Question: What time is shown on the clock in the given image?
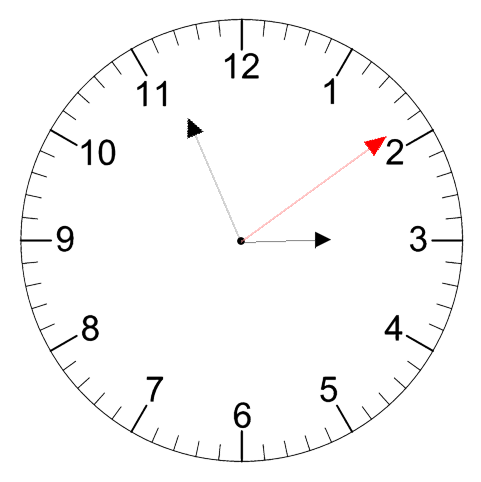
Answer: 02:56:09